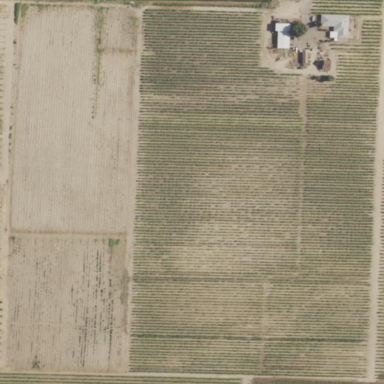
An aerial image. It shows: Vineyard.